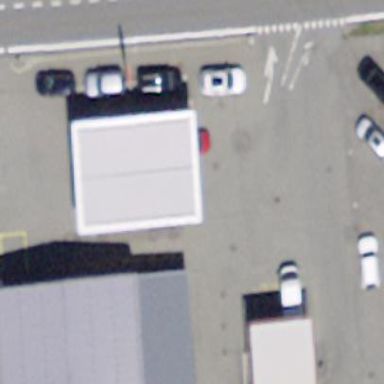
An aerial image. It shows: View of roof of building.